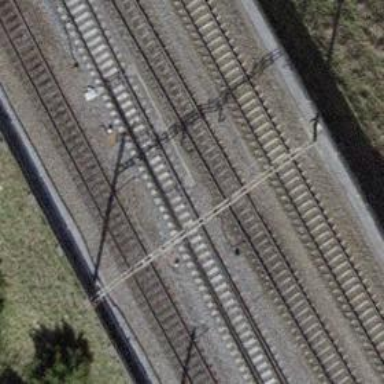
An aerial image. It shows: Railway switch.